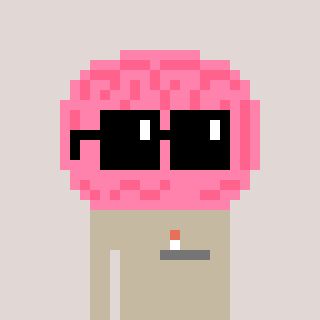
a pixel art character with square black sunglasses, a brain-shaped head and a bege-colored body on a warm background